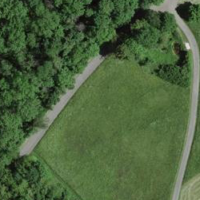
EUNIS habitat code: 25
Species observed at this site:
Lythrum salicaria
Conocephalus fuscus
Euonymus europaeus